Question: I am trying to implement a chess game with alpha beta pruning. The following is almost working, but it returns wrong moves.
For example, the following can occur.

It appears that the computer returns a move for the wrong node (board representation), as if the best evaluation of a given board position is not being propagated all the way back up the tree. So in one of the simulated positions explored, the computer "imagines" its king moving to g2 and then returns the move to be made from this position, not realising that this position is a simulated position and not the representation of the actual board (the root node?).
Thank you.
Initial call 'alphaBeta(3, ChessEngine.invertBoard(ChessEngine.board), -10000, 10000, true);'
'''
private static int alphaBetaEvaluate = 0;
private static int alphaBetaSelectedSquare = 0;
private static int alphaBetaMoveToSquare = 0;
public static int alphaBeta(int depth, char[] board, int alpha, int beta, boolean maxPlayer) {
//create a copy of the board
char[] boardCopy = board.clone();
//if terminal state has not been met, keep searching
if (maxPlayer == true && depth > 0) {
//for all of the moves that max can make
for (int i = 0; i < board.length; i++) {
for (int move : ChessEngine.getValidMoves(i, boardCopy)) {
//make the move
boardCopy[move] = boardCopy[i];
boardCopy[i] = '.';
alphaBetaEvaluate = rating(board, boardCopy, i, move);
//store the best move to make
int temp = alphaBeta(--depth, ChessEngine.invertBoard(boardCopy), -10000, 10000, false);
if (temp > alpha) {
alphaBetaSelectedSquare = i;
alphaBetaMoveToSquare = move;
alpha = temp;
}
//reset the board for the next simulated move
boardCopy = board.clone();
if (beta <= alpha) {
break;
}
}
}
return alpha;
} else if (maxPlayer == false && depth > 0) {
//for all of the moves that min can make
for (int i = 0; i < board.length; i++) {
for (int move : ChessEngine.getValidMoves(i, boardCopy)) {
//make the move
boardCopy[move] = boardCopy[i];
boardCopy[i] = '.';
beta = Math.min(beta, alphaBeta(--depth, ChessEngine.invertBoard(boardCopy), -10000, 10000, true));
//reset the board for the next simulated move
boardCopy = board.clone();
if (beta <= alpha) {
break;
}
}
}
return beta;
}
return alphaBetaEvaluate;
}
'''
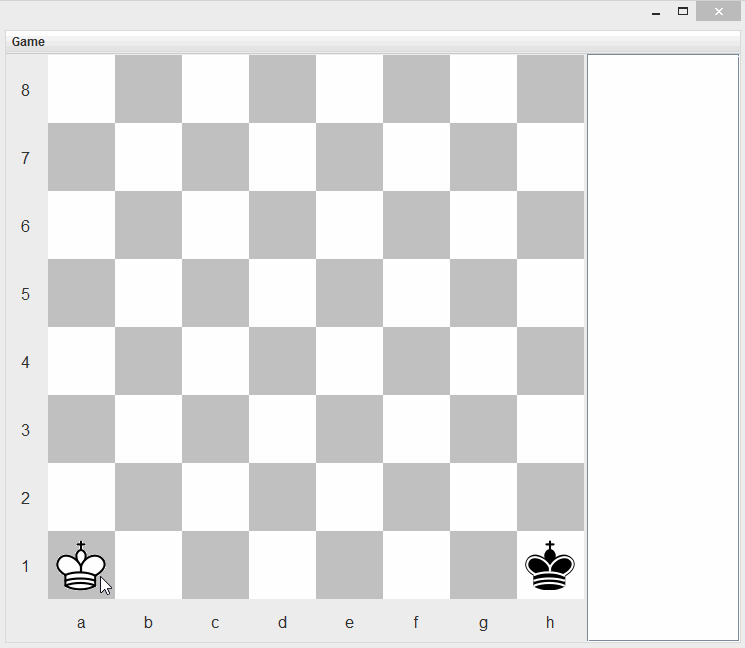
Answer: I dont get your implementation after all. First of all what you want to do is create a tree. A decision tree and propagates the decision up. You want to maximize your evaluation and also expect that the enemy will select the move that minimizes your evaluation in return.
So inverting the board does not sound so reasonable for me unless you know that the evaluation you do uppon the situation is correctly adjusting.
Another serious problem for me is that you always call the min/max for the next move with -10k and 10k as the bounderies for alpha and beta. This way your algorithm does not 'learn' from previous moves.
What you need is to check the algorithm again (wikipedia for instance, which I used) and see that they use alpha and beta being modified by former evaluation. This way the calculation in higher depth can firstly stop and secondly evaluate the best move better.
I am no expert in this. its decades ago when I wrote my implementation and I used something different.
Another idea is not to use min and max within the same method but use the min and max methods instead. It makes it more likely you spot other defects.
Also do not use two kings for evaluation. There is no goal in that. Two kings are random, cant win. One thing might be two knights or four queens and alike. It is not so random and you can see the queens dancing around without being able to catch each other. Or use three knights versus a single queen.
And try to create yourself some unit tests around your other parts. Just to insure that the parts are working correctly independently. And why are you using characters? Why not using enums or objects. You can reuse the objets for each field (its more like kinds of figures).
But anyhow this is style and not algorithm correctness.